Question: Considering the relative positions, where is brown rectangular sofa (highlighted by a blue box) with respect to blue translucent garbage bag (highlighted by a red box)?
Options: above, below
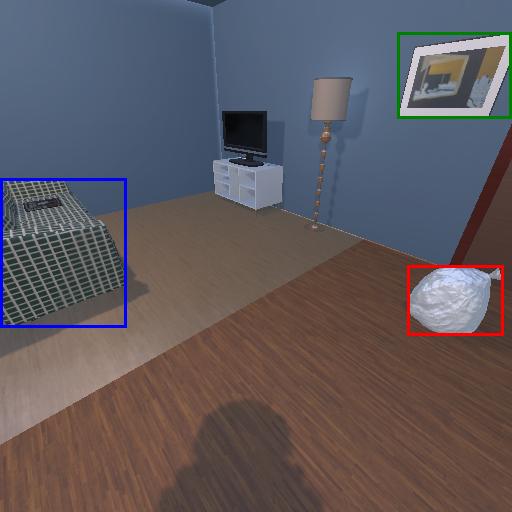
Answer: above